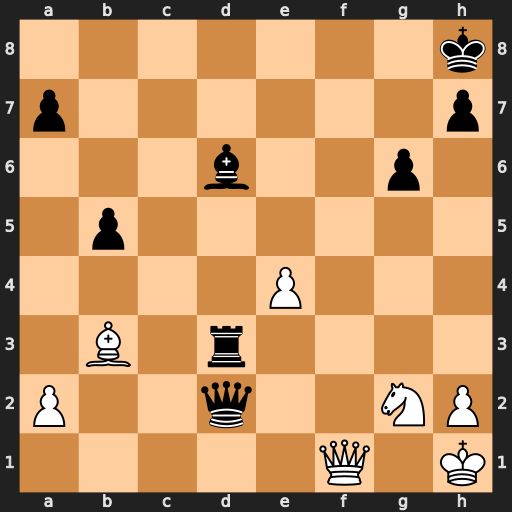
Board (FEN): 7k/p6p/3b2p1/1p6/4P3/1B1r4/P2q2NP/5Q1K
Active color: w
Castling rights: -
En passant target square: -
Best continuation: Qf6#